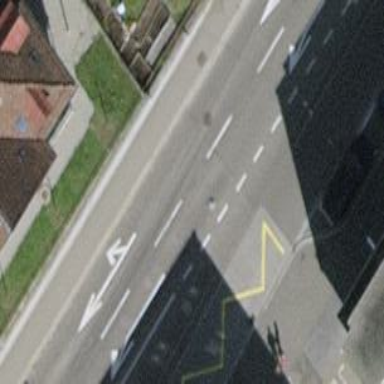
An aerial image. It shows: Trolleybus stop position for public transport.